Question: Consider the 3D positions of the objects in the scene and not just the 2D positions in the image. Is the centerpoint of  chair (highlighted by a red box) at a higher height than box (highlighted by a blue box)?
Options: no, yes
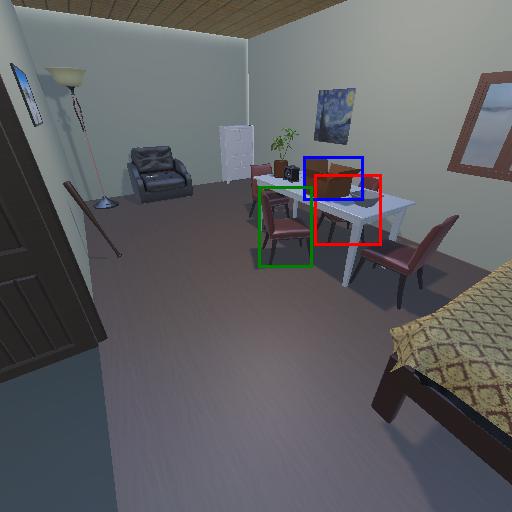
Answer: no